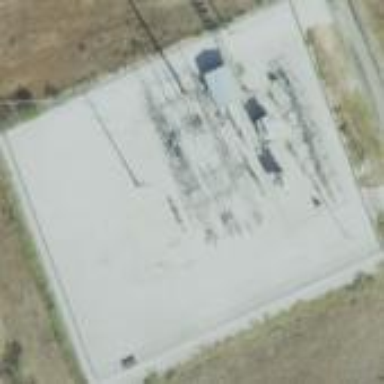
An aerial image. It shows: Outdoor power substation surrounded by fence. The substation operates at the distribution level.